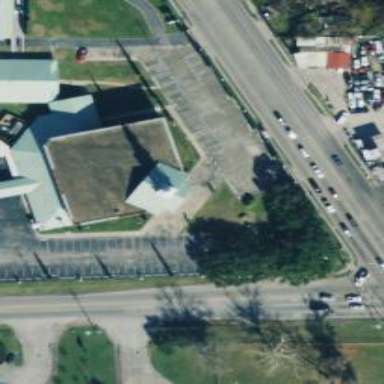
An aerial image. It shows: Building serving as place of worship.